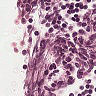
Metastatic tissue present: no